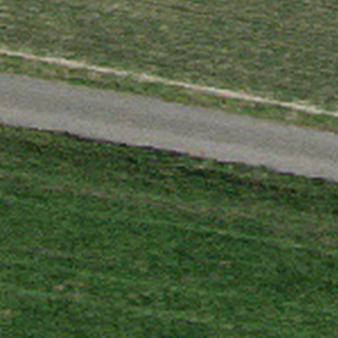
Label: other